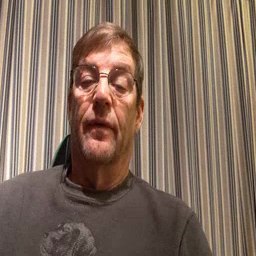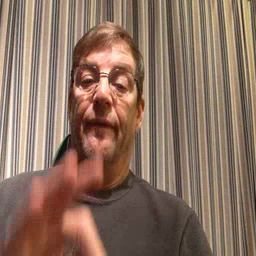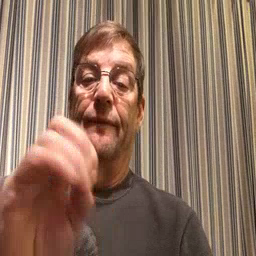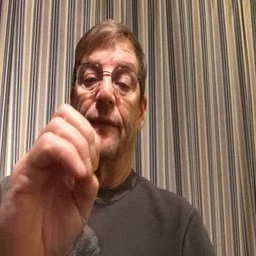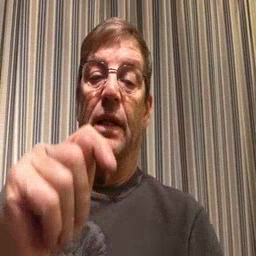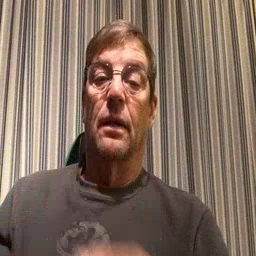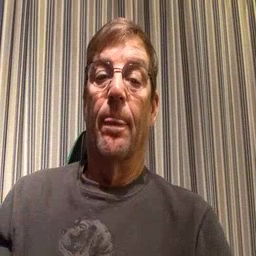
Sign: feet